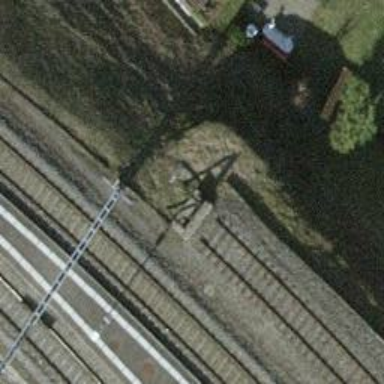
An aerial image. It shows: Railway buffer stop.